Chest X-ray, PA view. Patient: 25 years old, sex F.
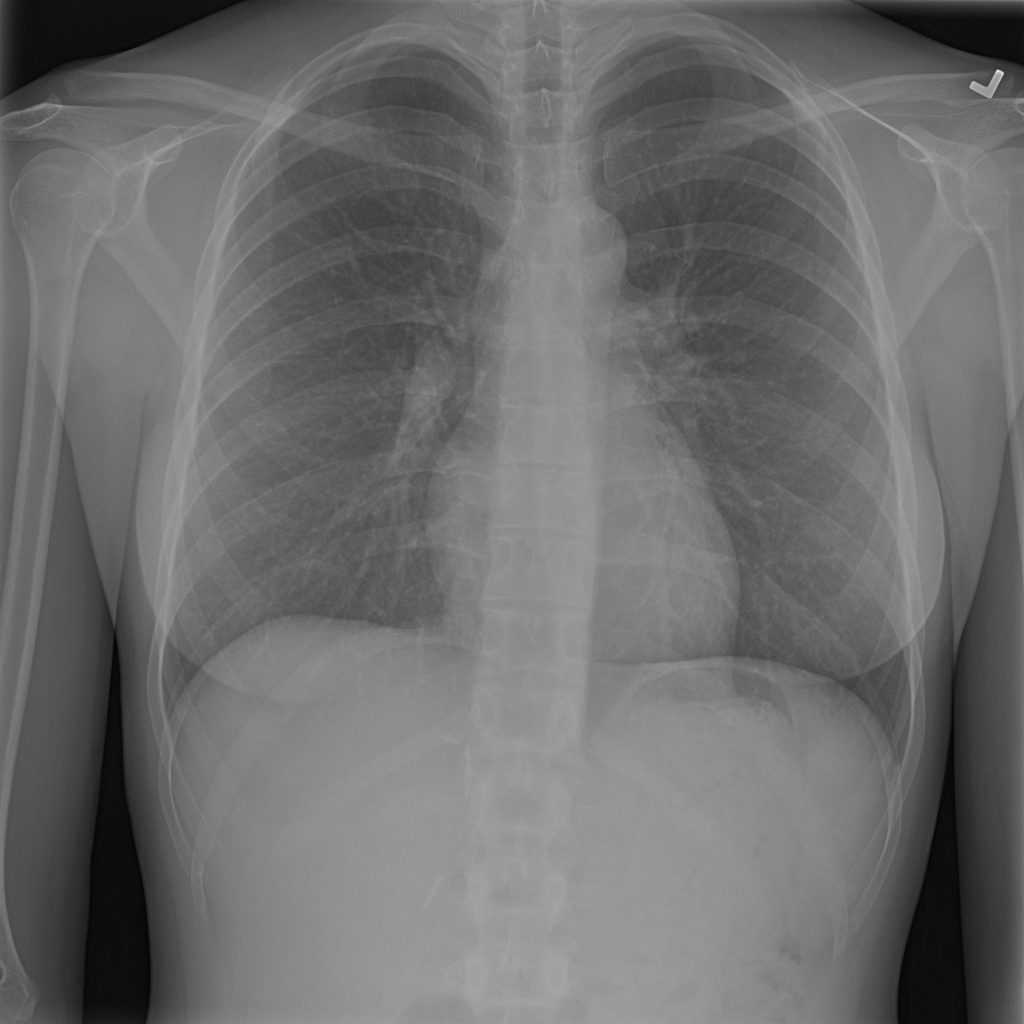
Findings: No Finding